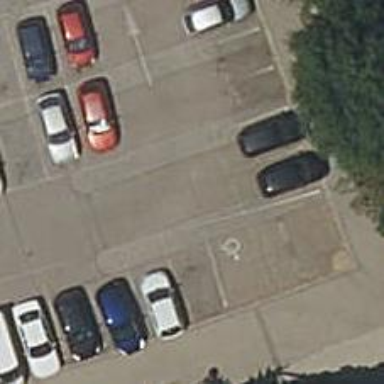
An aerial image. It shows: Road serving as parking aisle.